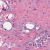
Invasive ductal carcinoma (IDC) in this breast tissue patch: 0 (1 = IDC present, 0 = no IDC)